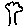
Label: tree